Field crop: maize
Growth stage: 2
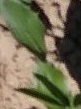
Species: maize